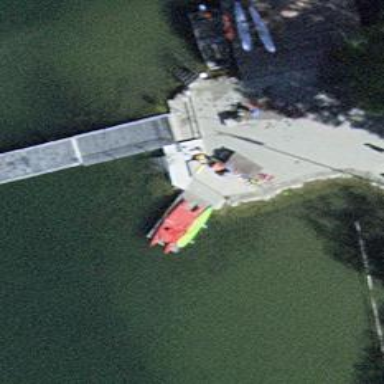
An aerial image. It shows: Man-made pier.